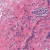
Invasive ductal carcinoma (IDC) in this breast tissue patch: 1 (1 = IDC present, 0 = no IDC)